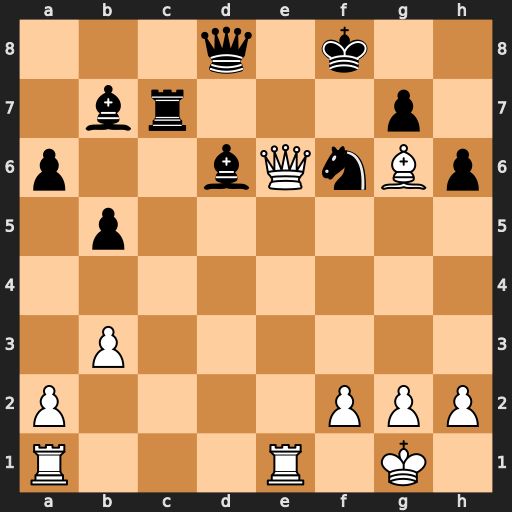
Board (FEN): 3q1k2/1br3p1/p2bQnBp/1p6/8/1P6/P4PPP/R3R1K1
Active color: w
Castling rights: -
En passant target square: -
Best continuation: Rad1 Re7 Rxd6 Rxe6 Rxd8+